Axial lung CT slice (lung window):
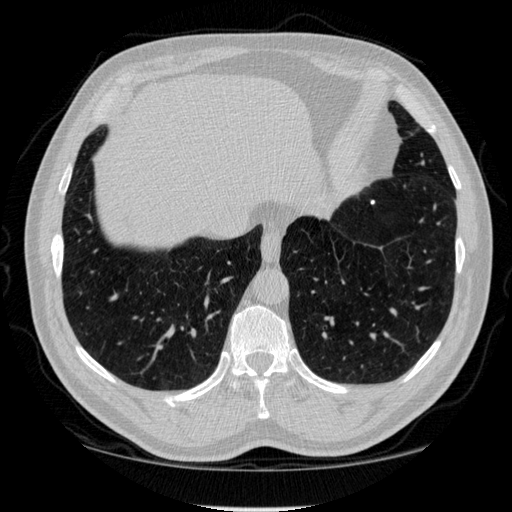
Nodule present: yes
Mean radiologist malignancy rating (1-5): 1